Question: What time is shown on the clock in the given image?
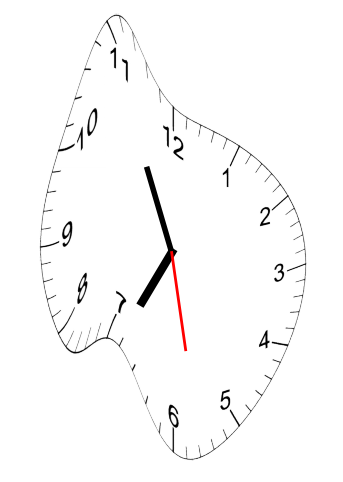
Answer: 06:55:28